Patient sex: M
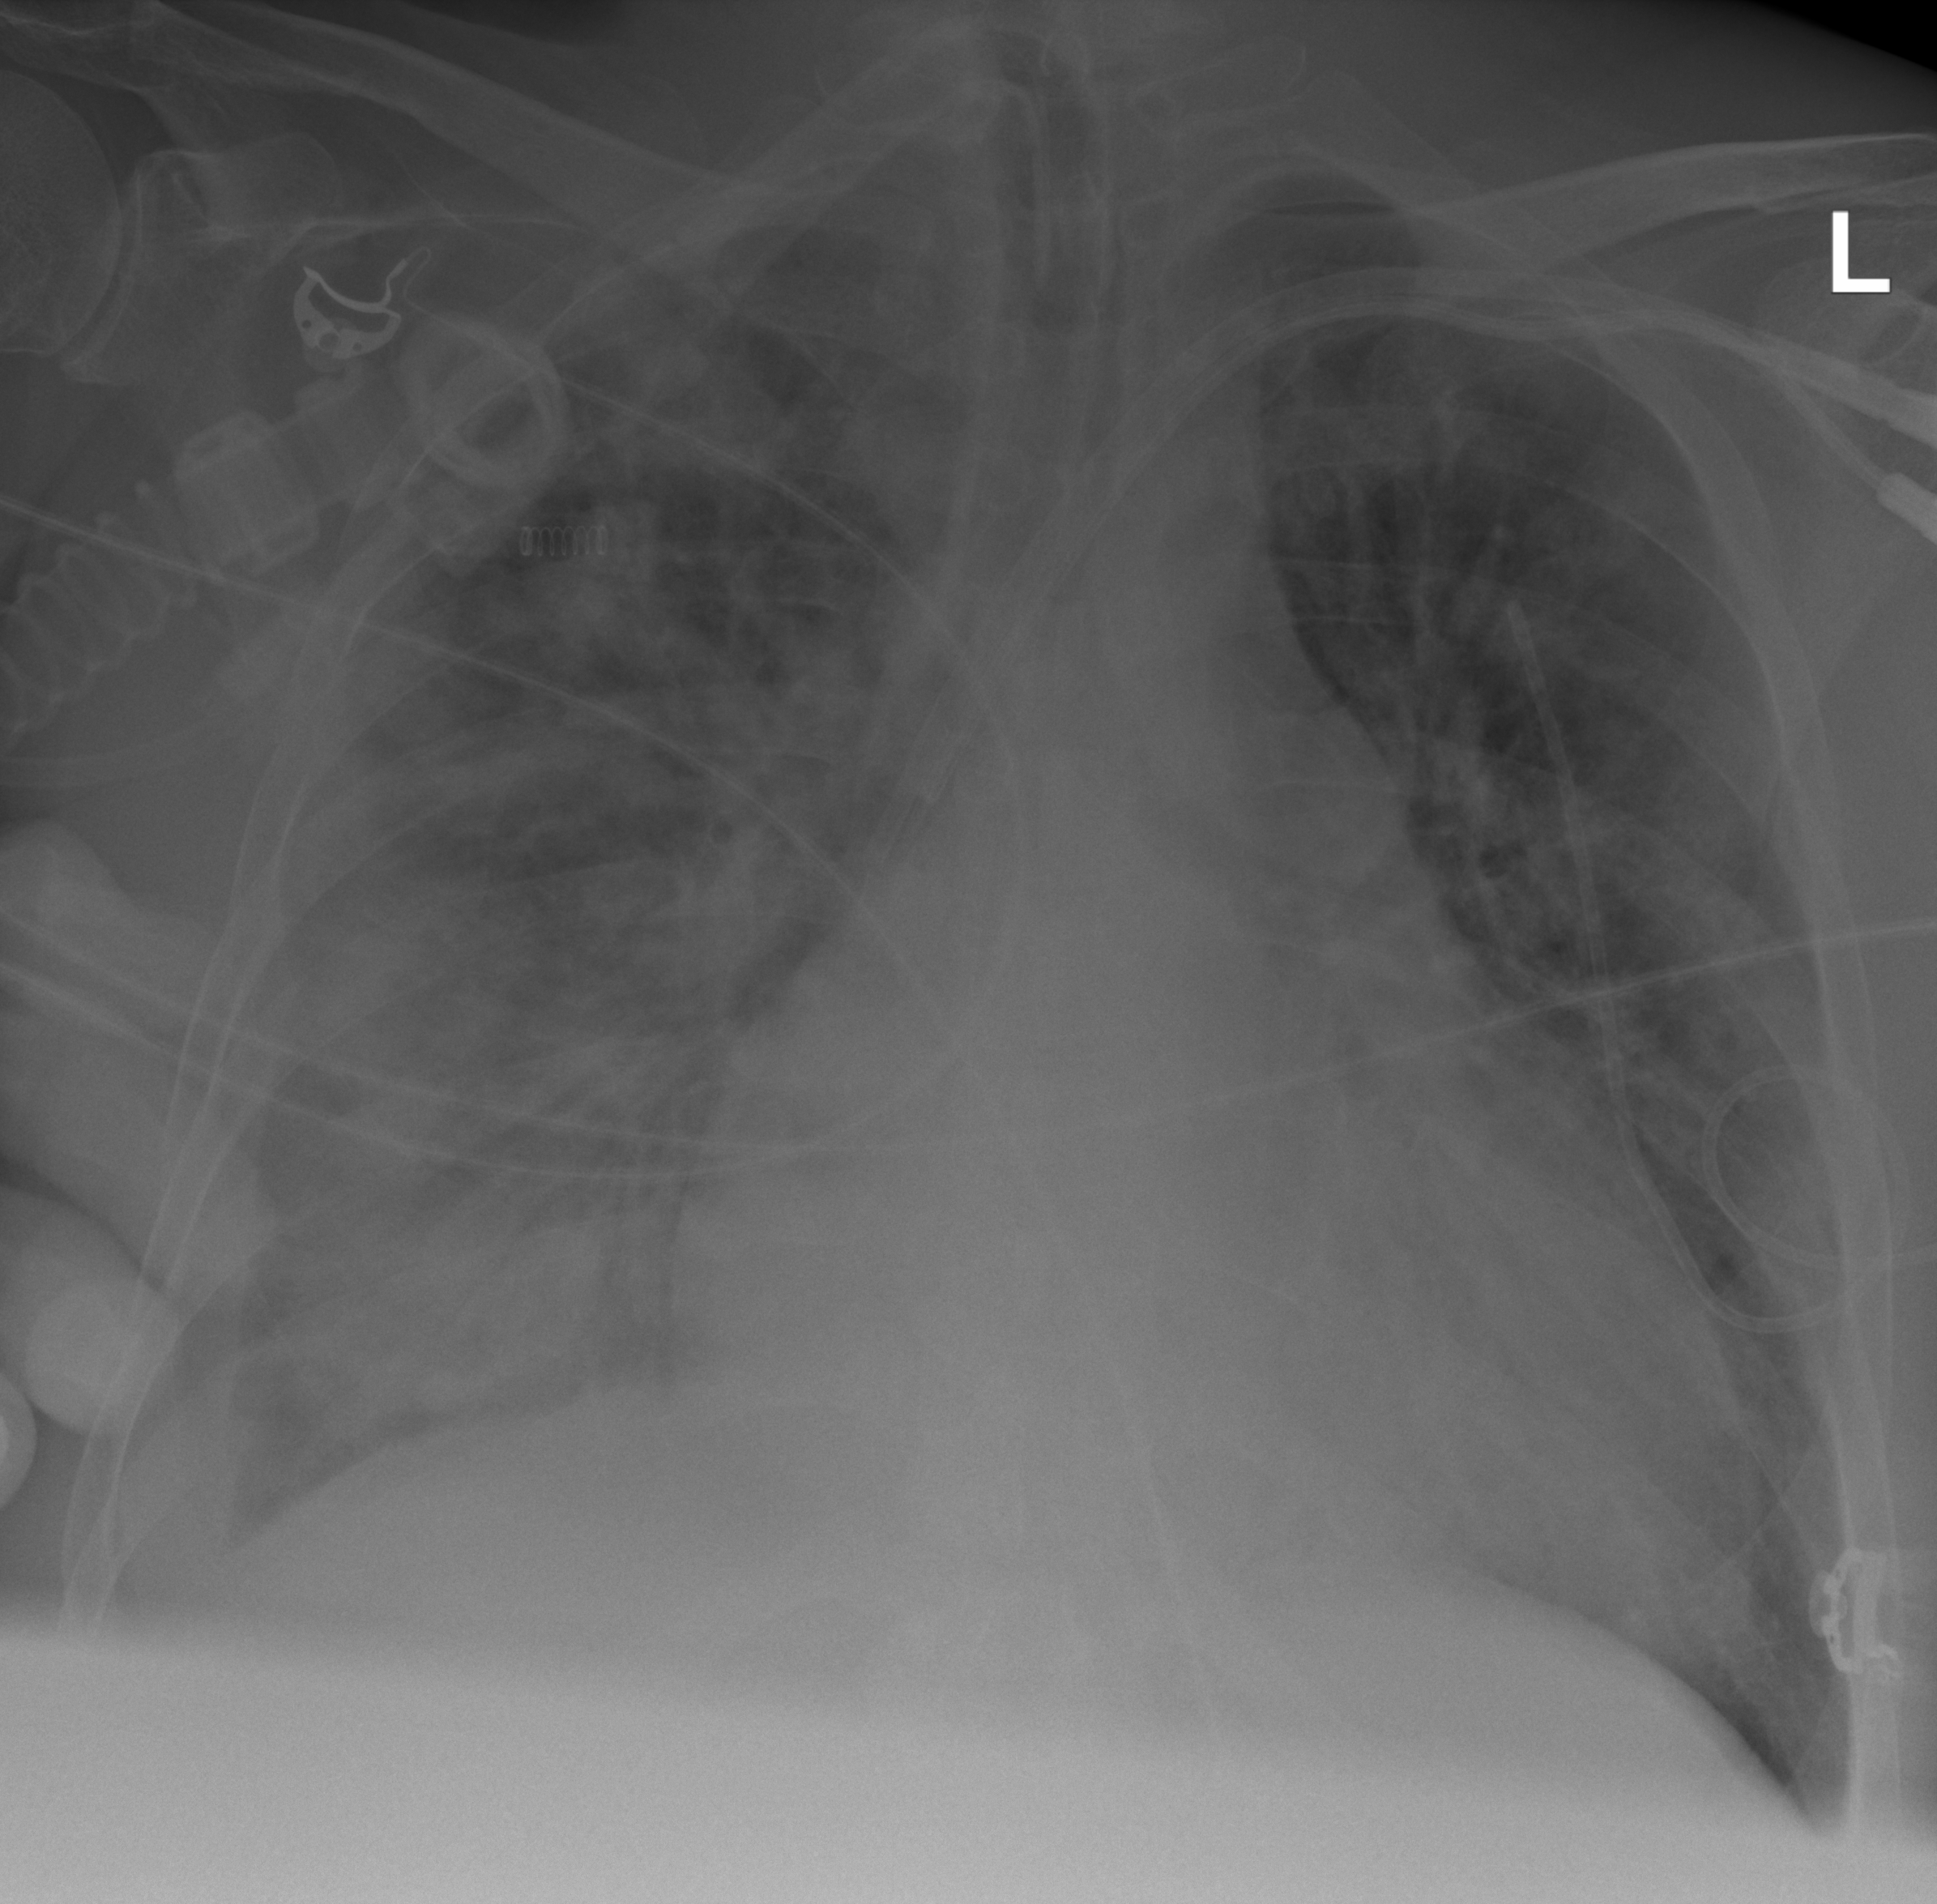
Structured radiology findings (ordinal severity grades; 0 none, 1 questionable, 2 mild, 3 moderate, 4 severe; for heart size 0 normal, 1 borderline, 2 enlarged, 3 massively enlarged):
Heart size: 2
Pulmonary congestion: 2
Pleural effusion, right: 2
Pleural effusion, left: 0
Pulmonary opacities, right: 4
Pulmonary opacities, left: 2
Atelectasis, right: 2
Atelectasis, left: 0